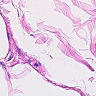
Metastatic tissue present: no